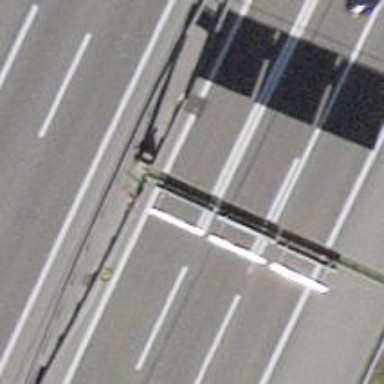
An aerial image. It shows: Gantry structure.